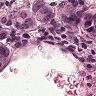
Metastatic tissue present: yes